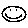
Label: smiley face